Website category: auto
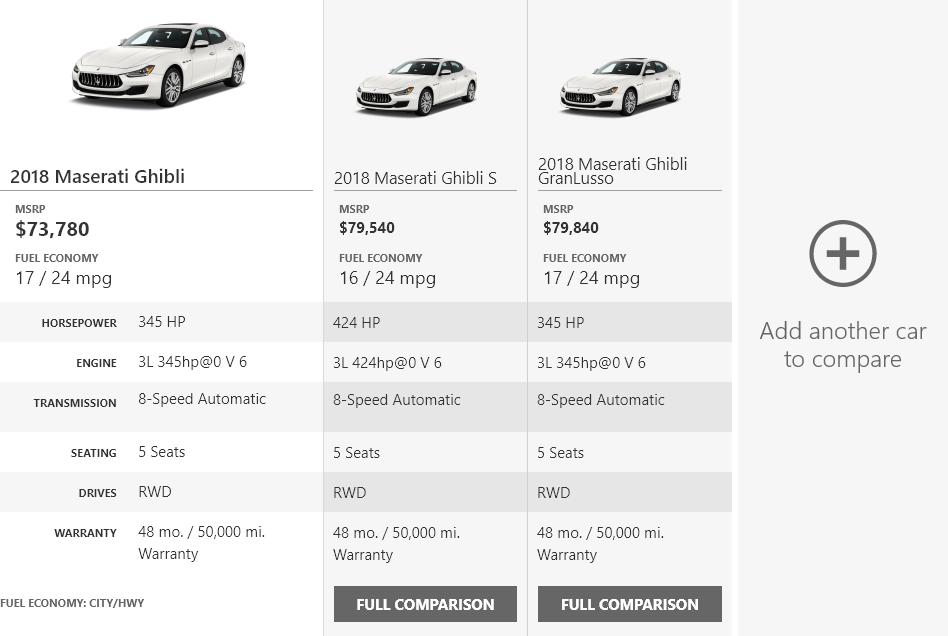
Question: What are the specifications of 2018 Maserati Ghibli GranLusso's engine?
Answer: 3L 345hp@0 V 6

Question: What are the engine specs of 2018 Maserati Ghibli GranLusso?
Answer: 3L 345hp@0 V 6

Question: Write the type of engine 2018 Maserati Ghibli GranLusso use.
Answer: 3L 345hp@0 V 6

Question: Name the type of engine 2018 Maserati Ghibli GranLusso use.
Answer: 3L 345hp@0 V 6

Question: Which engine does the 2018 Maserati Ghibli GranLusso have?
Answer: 3L 345hp@0 V 6

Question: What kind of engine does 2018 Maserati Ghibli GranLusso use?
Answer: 3L 345hp@0 V 6

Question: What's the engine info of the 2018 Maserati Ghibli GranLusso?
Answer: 3L 345hp@0 V 6

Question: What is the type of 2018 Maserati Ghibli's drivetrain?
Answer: RWD

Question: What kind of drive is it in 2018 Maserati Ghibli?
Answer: RWD

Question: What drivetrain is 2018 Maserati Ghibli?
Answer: RWD

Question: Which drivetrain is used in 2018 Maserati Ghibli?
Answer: RWD

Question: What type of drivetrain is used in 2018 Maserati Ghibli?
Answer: RWD

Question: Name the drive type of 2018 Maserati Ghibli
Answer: RWD

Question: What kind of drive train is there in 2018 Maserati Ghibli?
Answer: RWD

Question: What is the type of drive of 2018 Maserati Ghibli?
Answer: RWD

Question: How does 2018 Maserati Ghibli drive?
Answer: RWD

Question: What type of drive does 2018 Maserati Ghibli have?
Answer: RWD

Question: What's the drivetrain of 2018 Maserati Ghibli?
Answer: RWD

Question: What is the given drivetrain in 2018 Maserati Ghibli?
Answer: RWD

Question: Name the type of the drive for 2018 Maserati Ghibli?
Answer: RWD

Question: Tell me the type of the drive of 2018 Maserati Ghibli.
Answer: RWD

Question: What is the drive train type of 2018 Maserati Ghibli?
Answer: RWD

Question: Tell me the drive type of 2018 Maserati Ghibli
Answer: RWD

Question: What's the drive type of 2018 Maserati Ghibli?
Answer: RWD

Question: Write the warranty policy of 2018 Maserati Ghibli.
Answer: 48 mo. / 50,000 mi. Warranty

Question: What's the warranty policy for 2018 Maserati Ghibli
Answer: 48 mo. / 50,000 mi. Warranty

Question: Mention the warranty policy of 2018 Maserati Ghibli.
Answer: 48 mo. / 50,000 mi. Warranty

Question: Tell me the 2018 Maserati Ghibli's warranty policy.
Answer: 48 mo. / 50,000 mi. Warranty